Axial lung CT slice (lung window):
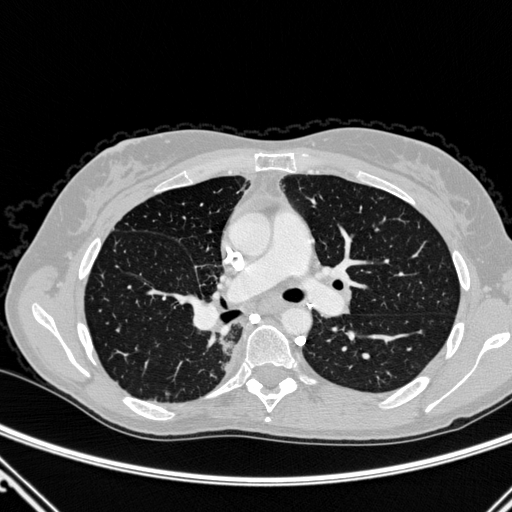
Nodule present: no